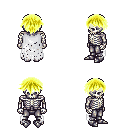
a pixel art fantasy rpg character, male body template, skeleton, white tattered cape, metal pants, gold short bangs hairstyle, metal boots, four views (front, back, left, right), 2x2 character sprite sheet, small pixel art, hard edges, no anti-aliasing